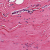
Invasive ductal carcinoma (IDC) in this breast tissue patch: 0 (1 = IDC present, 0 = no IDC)